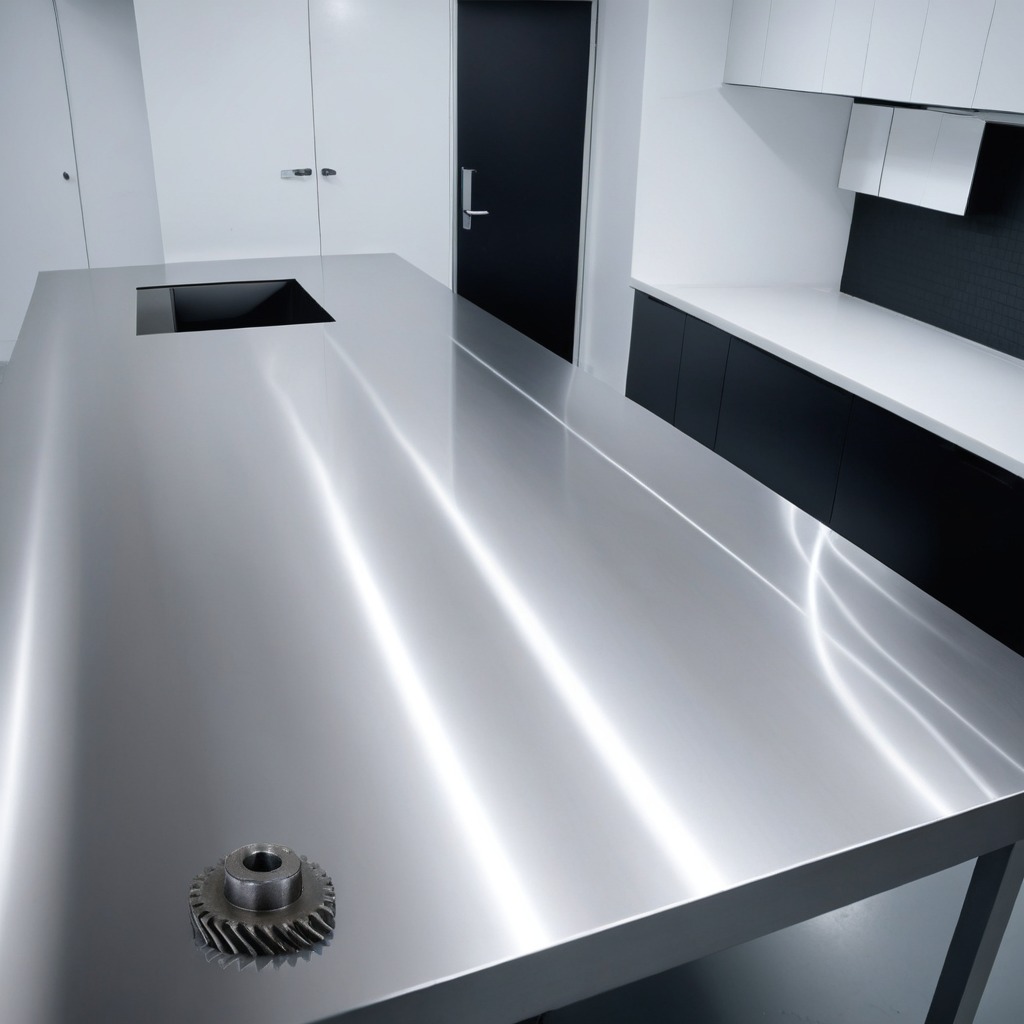
A steel gear with teeth is lying on the stainless steel table.